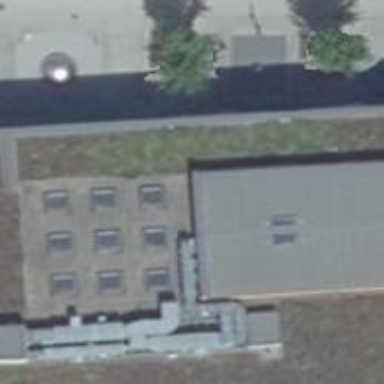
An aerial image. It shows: Building with grass-covered roof.